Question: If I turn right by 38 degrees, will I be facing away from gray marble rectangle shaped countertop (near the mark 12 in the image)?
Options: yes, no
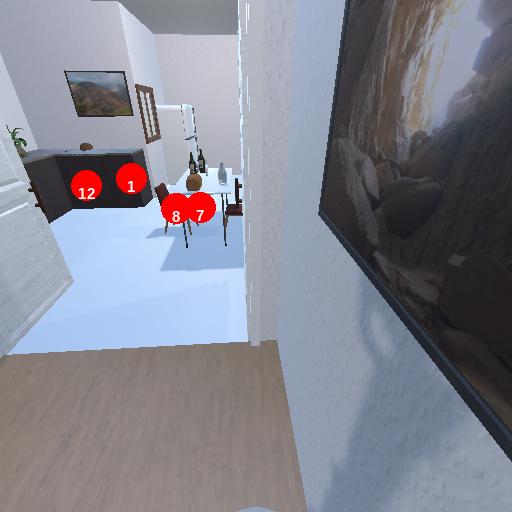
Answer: yes